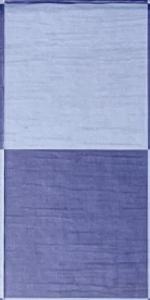
Label: Empty